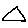
Label: triangle